Question: I'm using the pandas split function to create new columns from an existing one. All of that works fine and I get my expected columns created. The issue is that it is creating an additional column in the exported csv file. So, it says there are 3 columns when there are actually 4.
I've tried various functions to drop that column, but it isn't recognized as part of the data frame so it can't be successfully removed.
Hopefully someone has had this issue and can offer a possible solution.
[example of the csv data frame output with the unnecessary column added]

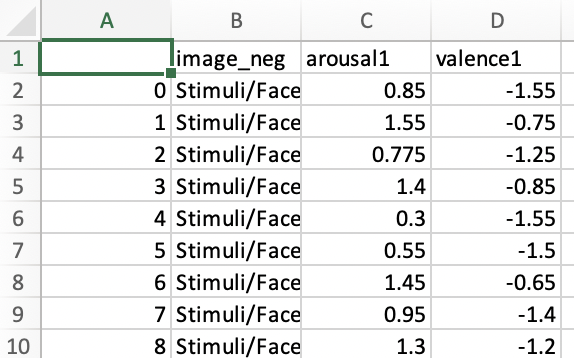
Answer: The column 'A' doesn't come from split but it's the index of your actual dataframe by default. You can change that by setting 'index=False' in 'df.to_csv':
'''
df.to_csv('{PATH}.csv', index=False)
'''